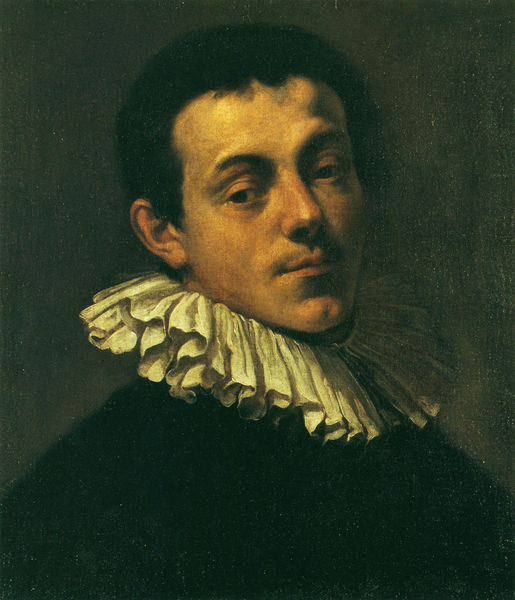
Titel: Bildnis des Joseph Heintz
Künstler: Hans von Aachen
Institution: Prag, Narodni Galerie
Schlagwörter: dunkel, gemälde, mann, rubens, weiß, grün, haar, mund, nase, ohr, schwarz, blick, hochformat, malerei, augen, barock, blass, falten, gesicht, kragen, rembrandt, halskrause, portrait, porträt, gewand, haare, augenbrauen, kinn, ohren, traurig, melancholisch, dreiviertelansicht, junger mann, porträ, gefältelt, gelblich, gerötet, caravaggio, 18. jahrhundert